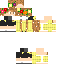
A female human skin with medium skin, wearing blonde long hair dressed in a blue hoodie and black shorts, featuring a closed mouth.